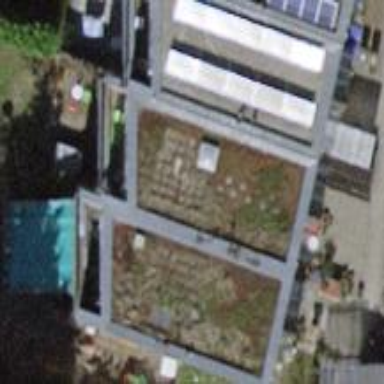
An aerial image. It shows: Terrace building with flat roof.